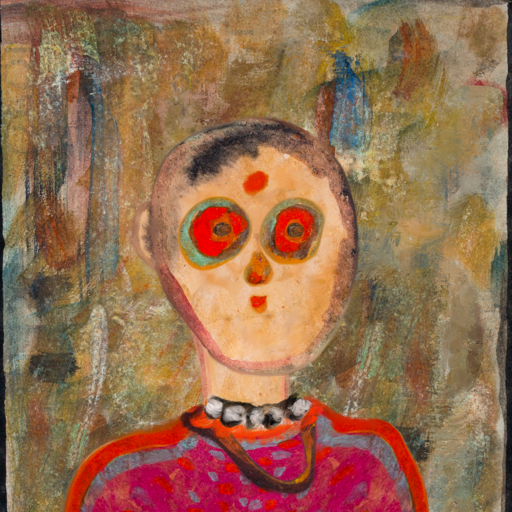
Background: Pipe, Head And Neck Front: Childish, Face Front: Sisters, Bust: Sisters, Hair Front: Blank, Head Accessory: Blank, Second Necklace: Comrade, Necklace: An_Impression, Baby: Blank